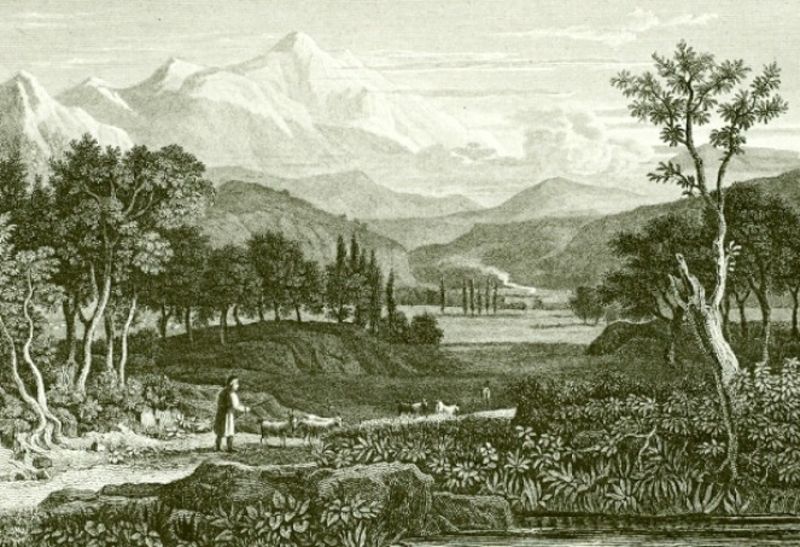
Titel: Olympus
Künstler: Johann Gabriel Friedrich Poppel
Standort: Karlsruhe
Institution: Staatliche Kunsthalle Karlsruhe
Schlagwörter: baum, berg, blätter, felsen, gemälde, himmel, mann, wasser, weiß, wolken, bäume, fluss, grün, landschaft, see, teich, ufer, äste, blumen, grau, hintergrund, schwarz, zeichnung, gras, hund, schnee, tiere, weg, wiese, malerei, alt, bibel, mensch, stein, steine, baumstamm, ebene, erde, ferne, hügel, natur, pappeln, weide, zweige, busch, gebüsch, pfad, rauch, sträucher, pflanzen, tal, wald, stock, zypressen, papier, perspektive, berge, gebirge, gipfel, gletscher, allee, herde, monochrom, vegetation, romantik, wandteppich, fein, bauer, flucht, lamm, schaf, religion, wandern, himmeö, idyll, druck, schwarz-weiß, druckgrafik, radierung, stich, lithografie, wurzeln, romantisch, tümpel, wanderer, hell-dunkel-kontrast, pinien, kupferstich, schafe, hirte, schäfer, ziege, ziegen, baume, unterteilung, bergee, rcuk, zykladen, wandermotiv